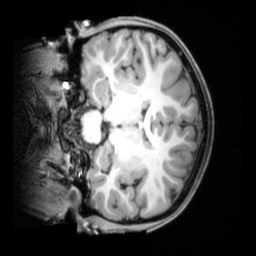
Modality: T1w
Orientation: coronal
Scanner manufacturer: siemens
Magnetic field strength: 3 T
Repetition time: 1.9 s
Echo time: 0.00397 s